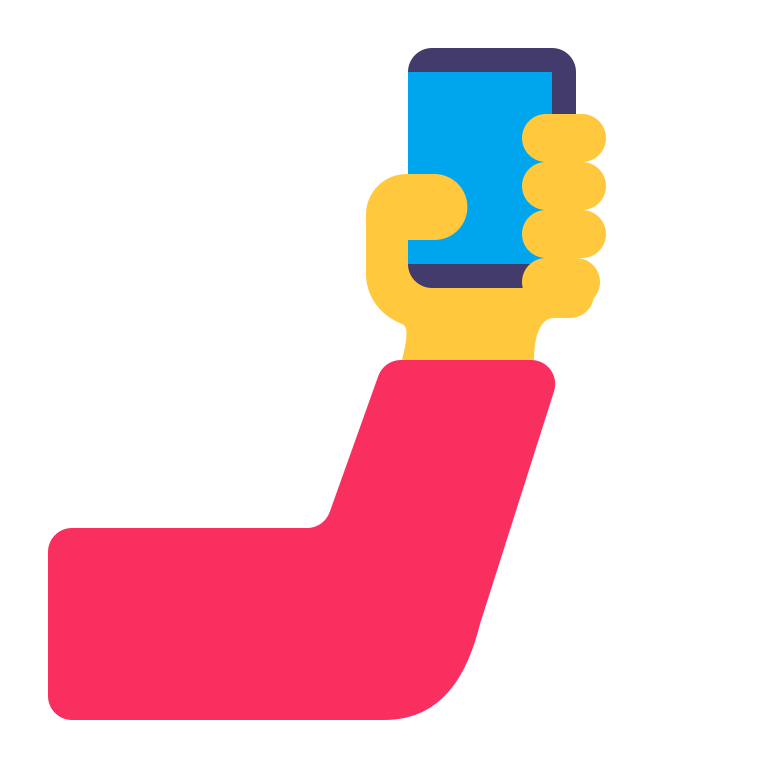
selfie flat default